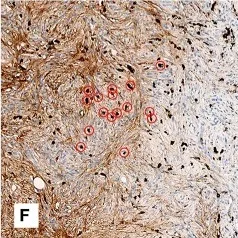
Microscopic examination of the lumbar vertebra (biopsy). IgG4. Shows in dark brown numerous IgG and IgG4 positive plasma cells, respectively, some of which encircled in red (IgG and IgG4 immunohistochemical stainings, 200x magnification).
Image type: pathology (immunostaining)